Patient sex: F
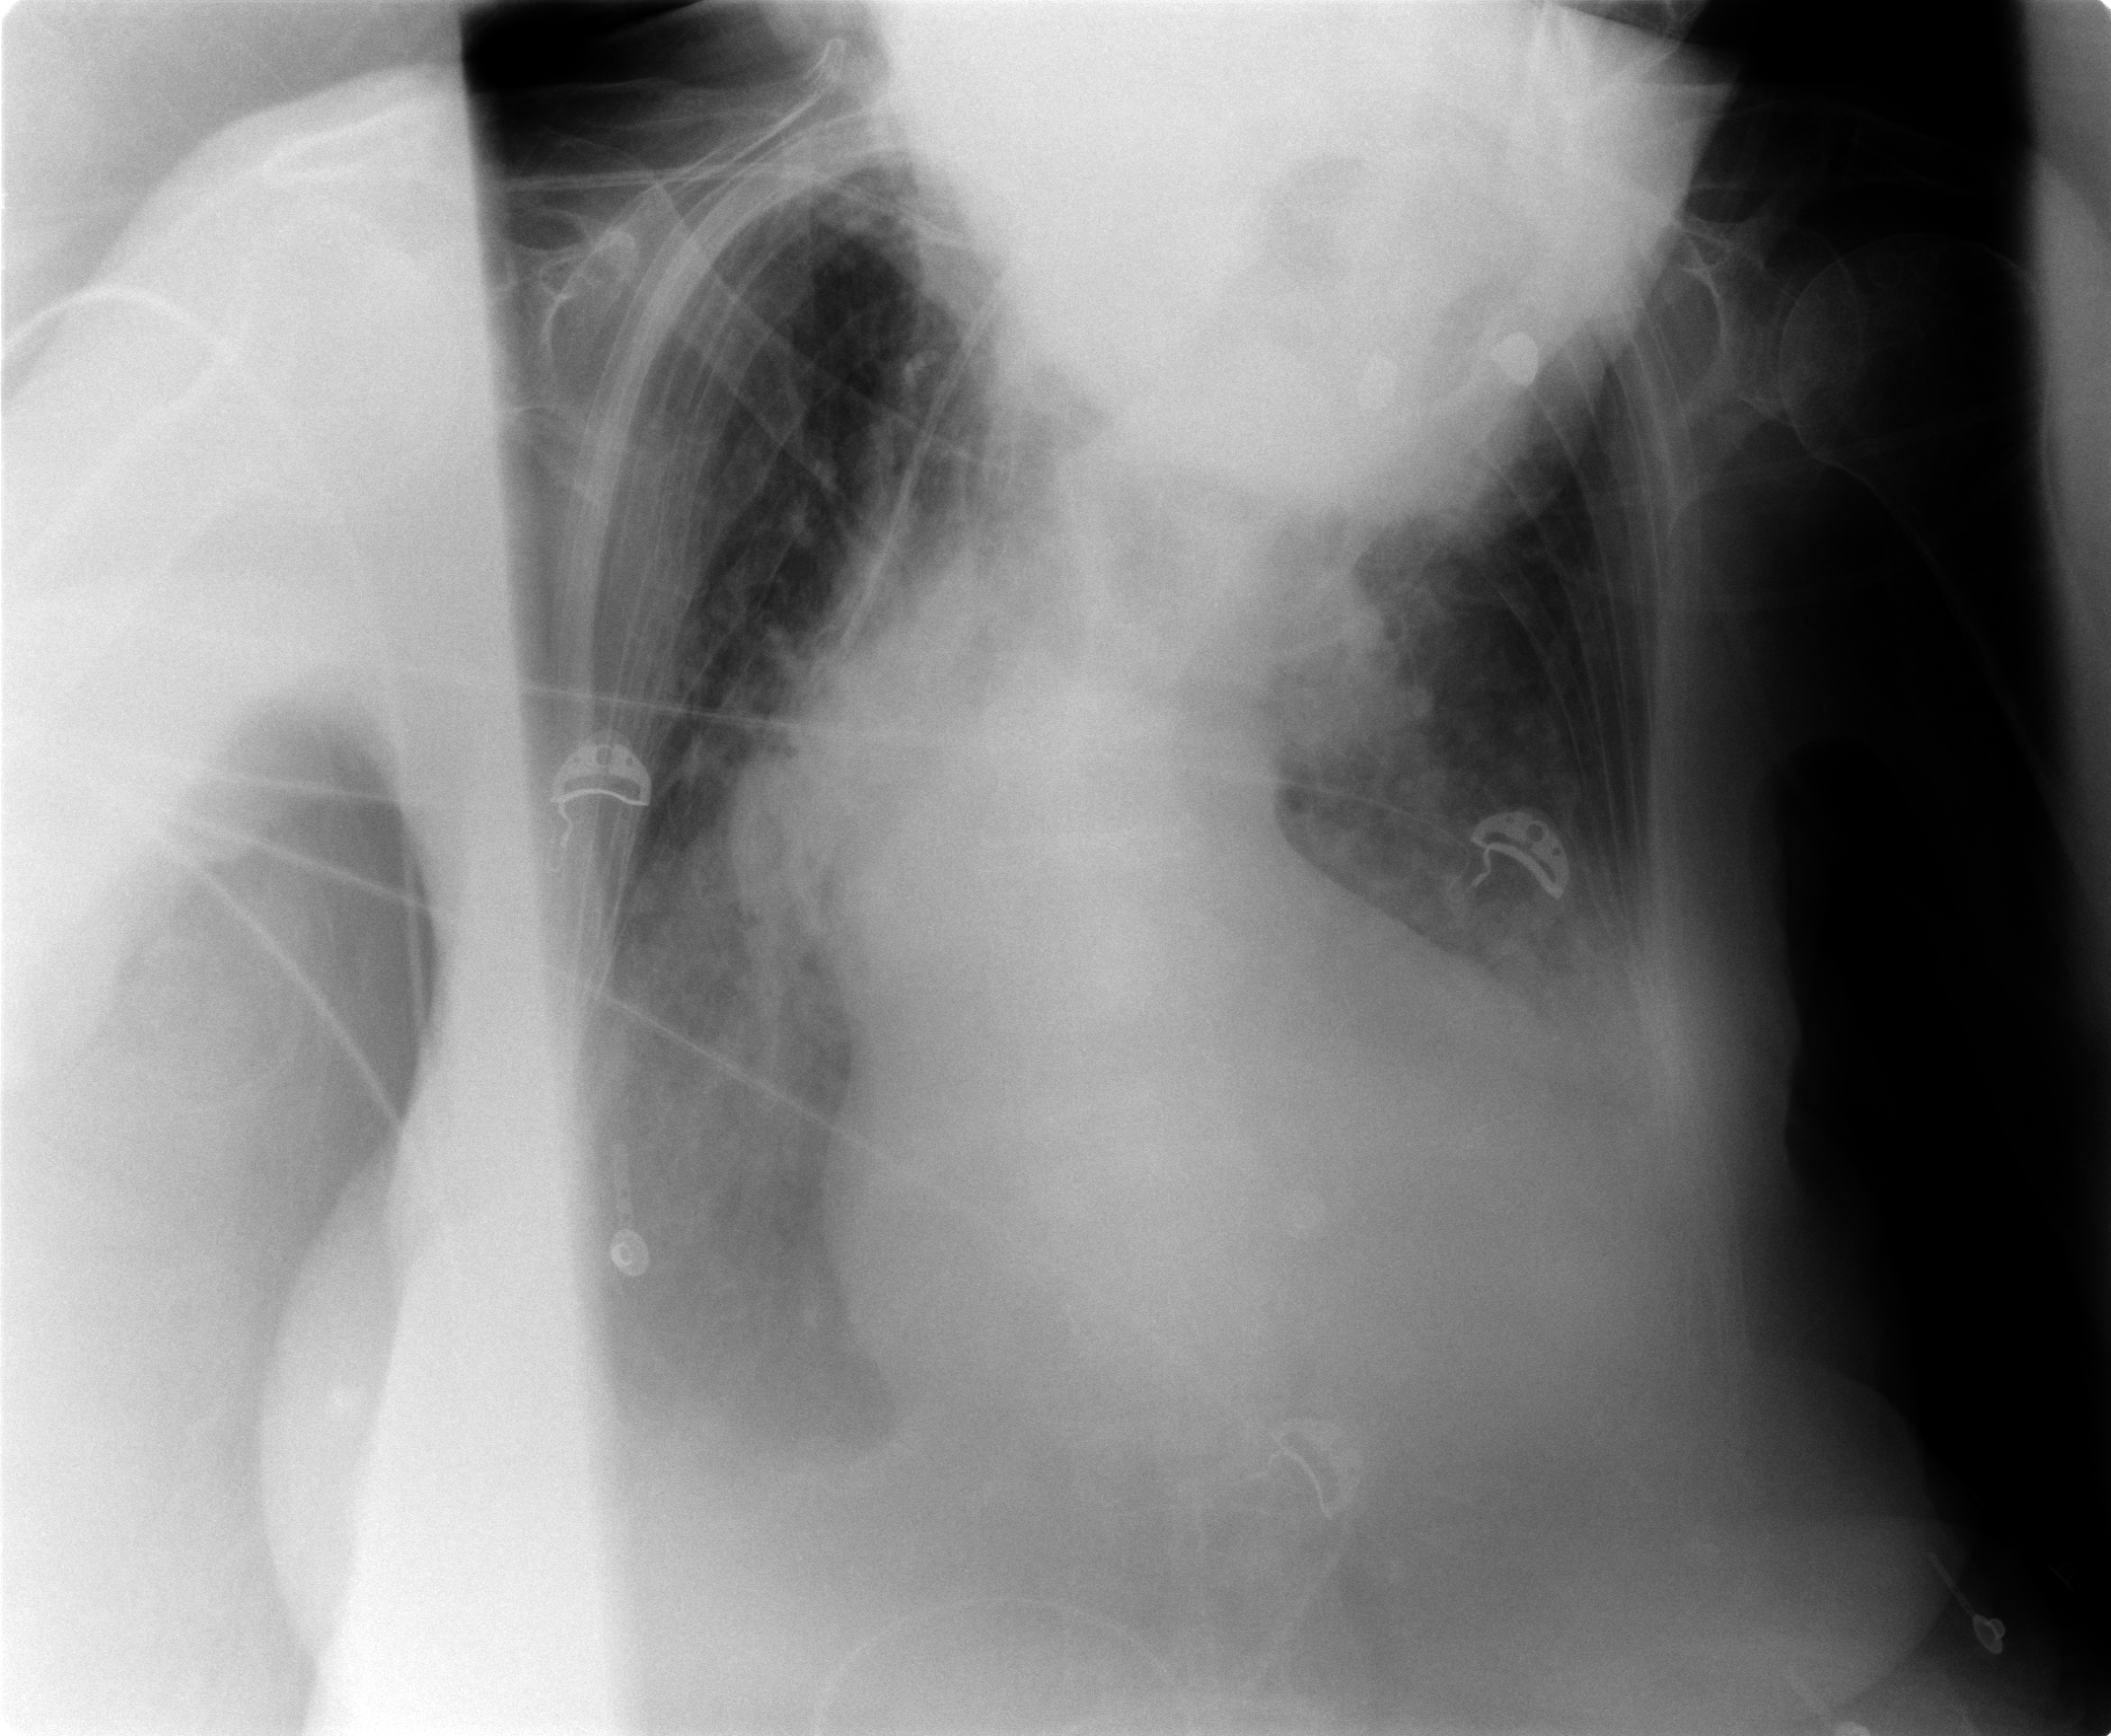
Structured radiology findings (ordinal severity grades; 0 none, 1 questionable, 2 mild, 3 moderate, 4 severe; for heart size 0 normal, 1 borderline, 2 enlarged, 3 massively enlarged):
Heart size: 2
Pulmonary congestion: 3
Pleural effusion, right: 3
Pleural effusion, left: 2
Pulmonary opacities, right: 3
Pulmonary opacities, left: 2
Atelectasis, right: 3
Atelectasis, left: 3